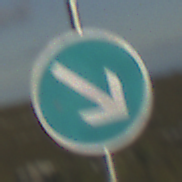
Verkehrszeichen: VorgeschriebeneVorbeifahrtRechts
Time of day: SunriseSunset
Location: Outdoor (Nature)
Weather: PartlyCloudy
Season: NotSpecified
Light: Natural